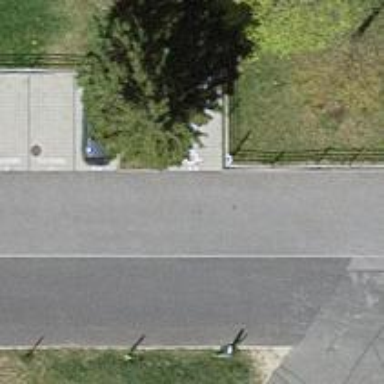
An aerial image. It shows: Residential road with asphalt surface.